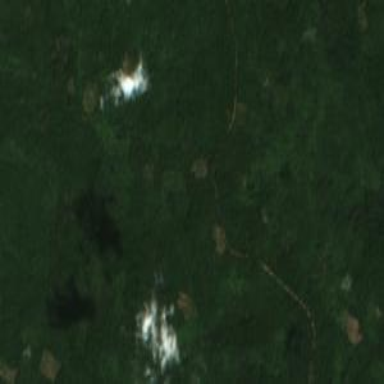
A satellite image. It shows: Forest area.